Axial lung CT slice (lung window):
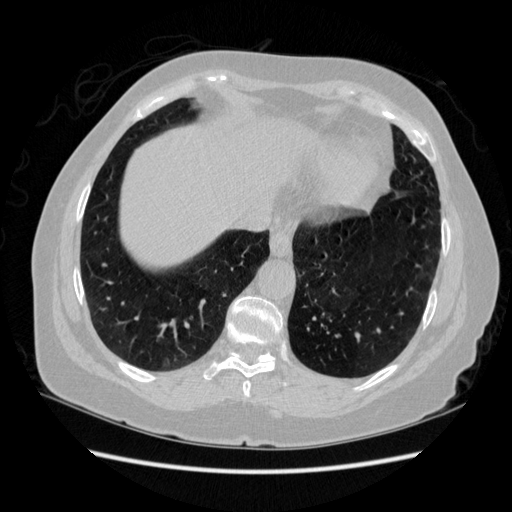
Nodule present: no